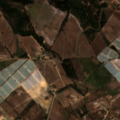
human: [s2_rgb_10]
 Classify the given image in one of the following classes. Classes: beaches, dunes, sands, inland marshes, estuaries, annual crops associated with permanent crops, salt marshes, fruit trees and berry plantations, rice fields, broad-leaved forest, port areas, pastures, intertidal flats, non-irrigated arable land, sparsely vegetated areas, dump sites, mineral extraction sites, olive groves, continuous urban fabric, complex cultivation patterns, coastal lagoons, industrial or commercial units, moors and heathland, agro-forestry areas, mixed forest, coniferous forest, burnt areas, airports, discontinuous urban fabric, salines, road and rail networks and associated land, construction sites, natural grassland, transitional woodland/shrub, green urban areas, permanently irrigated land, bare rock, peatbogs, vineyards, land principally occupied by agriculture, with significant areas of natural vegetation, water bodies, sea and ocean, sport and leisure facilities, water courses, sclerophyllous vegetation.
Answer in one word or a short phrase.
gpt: non-irrigated arable land, permanently irrigated land, complex cultivation patterns, broad-leaved forest